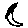
Label: moon